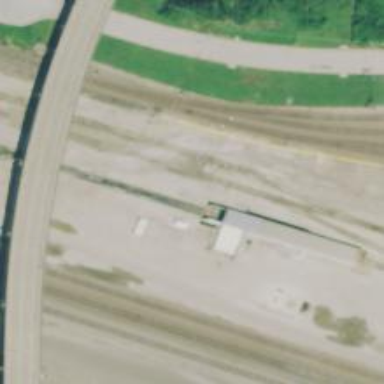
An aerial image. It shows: Railway wash.